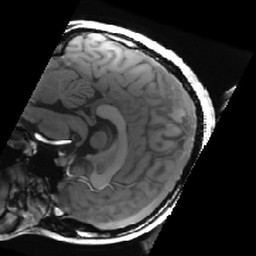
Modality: T1w
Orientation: sagittal
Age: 23
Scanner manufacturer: siemens
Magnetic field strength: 3 T
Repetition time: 2.4 s
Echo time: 0.00224 s